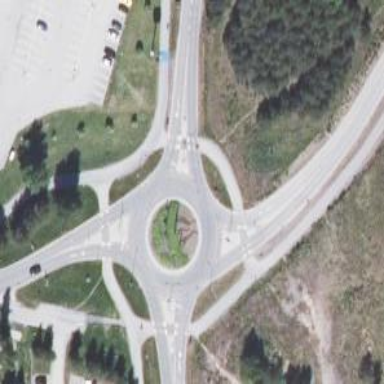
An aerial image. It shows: Asphalt road that is secondary route leading to roundabout.